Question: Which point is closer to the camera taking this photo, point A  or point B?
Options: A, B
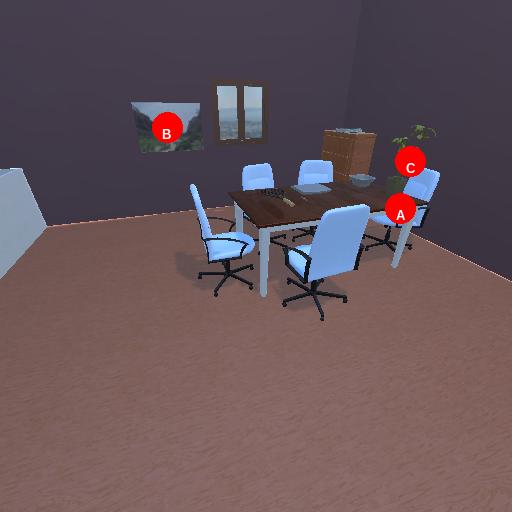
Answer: A